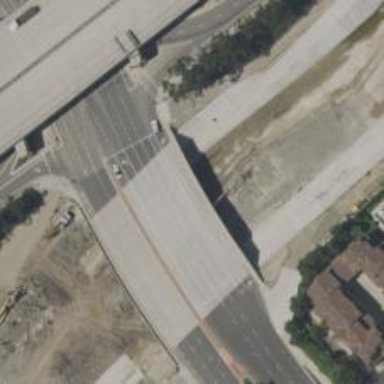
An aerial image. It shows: Primary link highway bridge with asphalt surface.